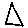
Label: triangle